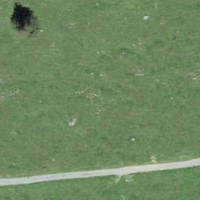
EUNIS habitat code: 24
Species observed at this site:
Gentiana cruciata